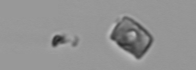
Label: Bacillariophyceae_morphotype1